Current action and preconditions to check: path_clear

Your task: For each precondition in the list above, predict whether it will hold at this action.

Consider the current scene as observed from the mobile robot's camera, and analyze the predicted future states of all dynamic agents (e.g., people, animals, vehicles, or any moving entities) within the NEXT SECOND.

IMPORTANT: Only answer "very likely" if you are absolutely certain—based on strong, clear evidence—that a dynamic agent will violate the precondition in the predicted future state. Do NOT answer "very likely" for unlikely, ambiguous, or low-probability risks.

Ask yourself for each precondition: Is there a high probability, with clear and convincing evidence, that the predicted future states of any dynamic agent will interfere with the predicted future state of the currently executing action within the NEXT SECOND, causing that precondition to fail?

Assess the risk level based on these predictions. Use "likely" or "very likely" if motions create a clear risk of interference.

Use "neutral" or "improbable" if agents are nearby but their predicted paths are clearly diverging or non-conflicting.

Failure Risk Categories: "very improbable", "improbable", "neutral", "likely", "very likely"

Answer Format: Output ONLY the probability_of_failure value from these categories: "very improbable", "improbable", "neutral", "likely", "very likely"

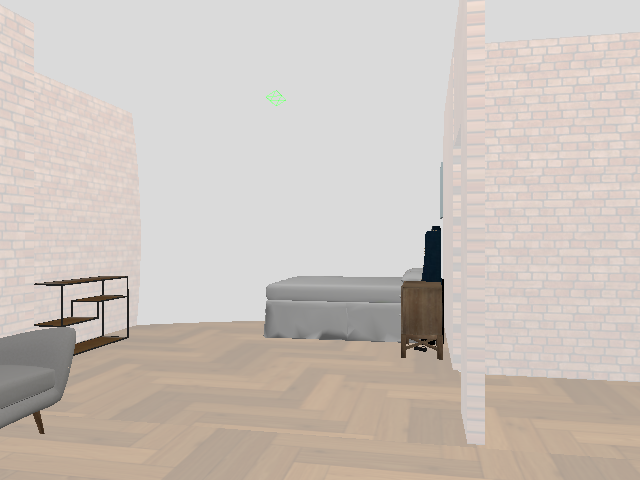

Answer: very improbable